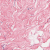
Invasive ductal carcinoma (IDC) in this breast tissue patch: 0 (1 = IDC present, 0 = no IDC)